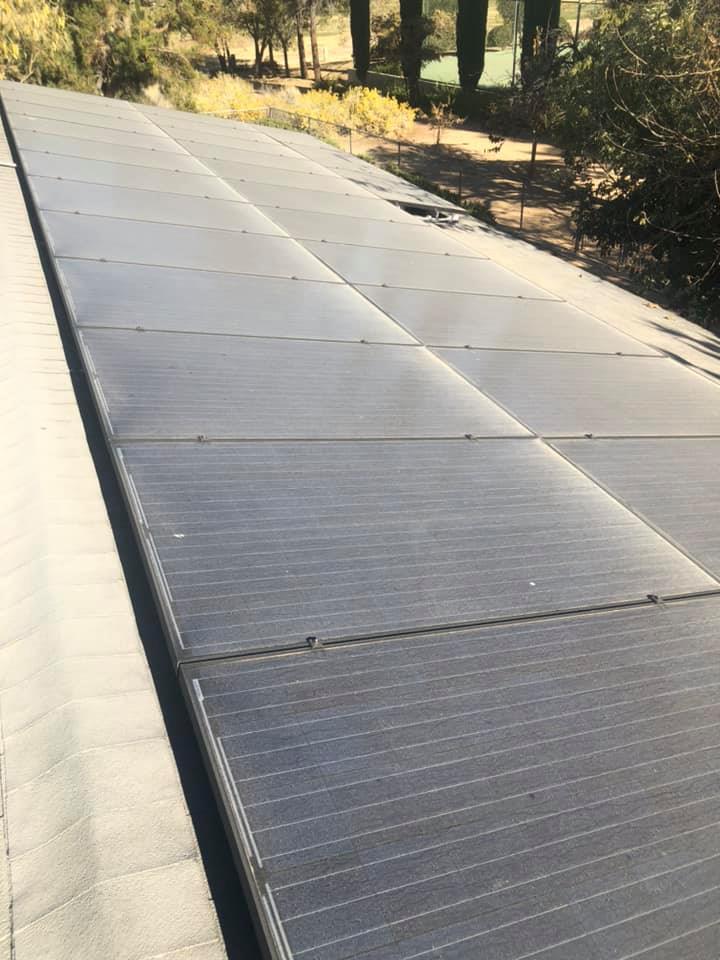
Label: Dusty